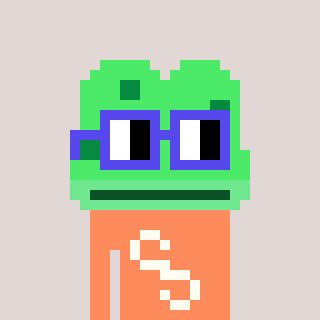
a pixel art character with square blue glasses, a frog-shaped head and a peachy-colored body on a warm background